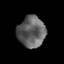
Tissue: prostate
Cell type: Epithelial cells
Senescence score: 0.3439
Nuclear area (px): 841
Mean DAPI intensity: 97.618